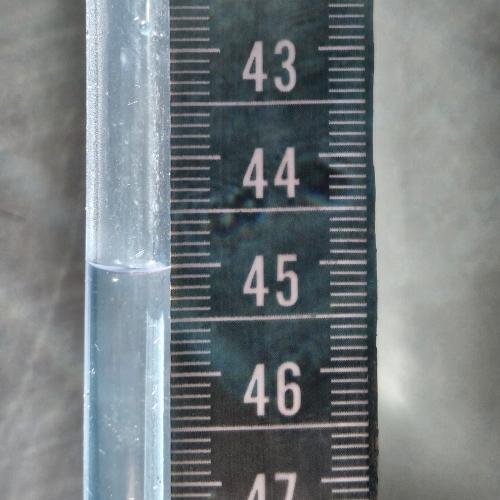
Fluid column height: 45.0 cm